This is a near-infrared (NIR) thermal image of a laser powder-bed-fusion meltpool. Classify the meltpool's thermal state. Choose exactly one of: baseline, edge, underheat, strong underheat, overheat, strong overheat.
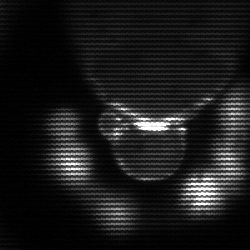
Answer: baseline